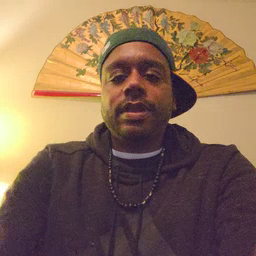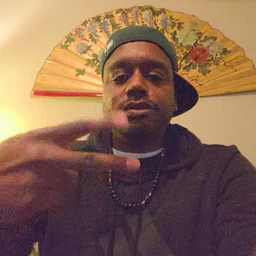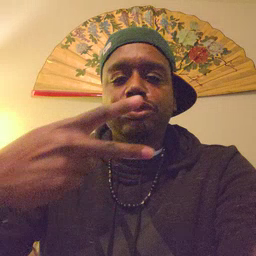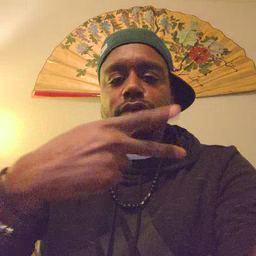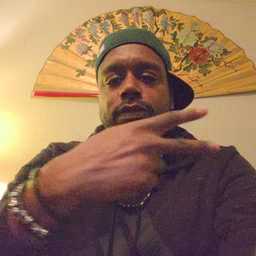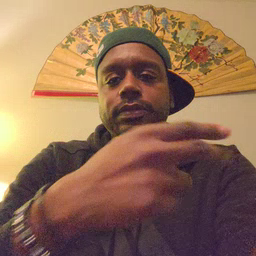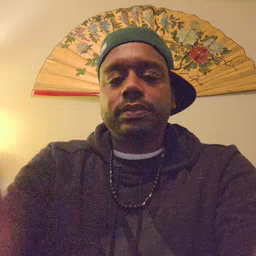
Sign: scissors